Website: ulta-beauty
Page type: delivery-shipping
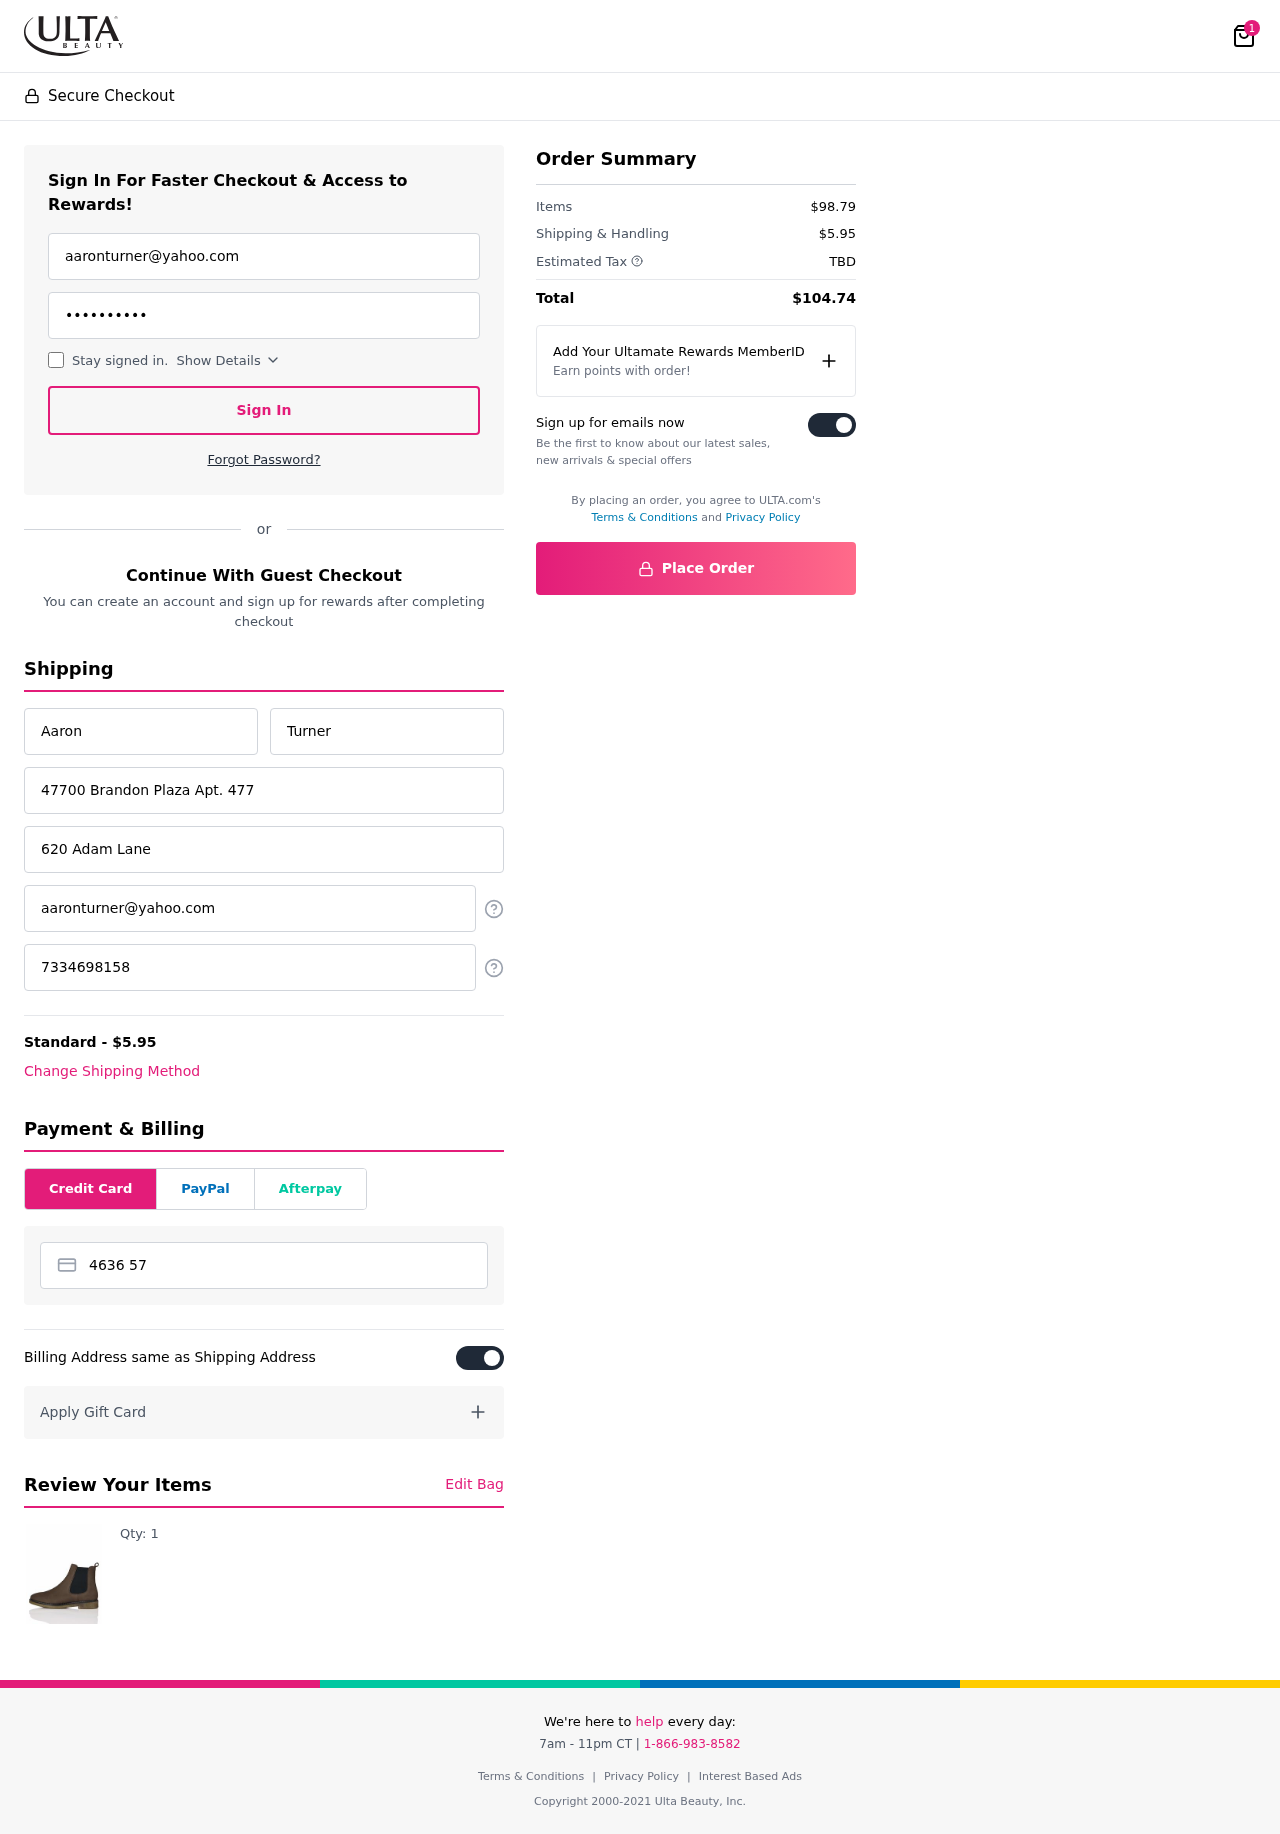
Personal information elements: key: PII_CARD_NUMBER
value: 4636 5779 7261 4805
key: PII_EMAIL
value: aaronturner@yahoo.com
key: PII_EMAIL2
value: aaronturner@yahoo.com
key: PII_FIRSTNAME
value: Aaron
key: PII_LASTNAME
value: Turner
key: PII_PHONE
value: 7334698158
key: PII_STREET
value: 47700 Brandon Plaza Apt. 477
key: PII_STREET2
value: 620 Adam Lane
Product elements: key: PRODUCT1_QUANTITY
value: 1
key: PRODUCT1
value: Qty: 1
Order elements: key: ORDER_NUM_ITEMS
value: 1
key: ORDER_SHIPPING_COST
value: $5.95
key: ORDER_SUBTOTAL
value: $98.79
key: ORDER_TAX
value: TBD
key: ORDER_TOTAL
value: $104.74